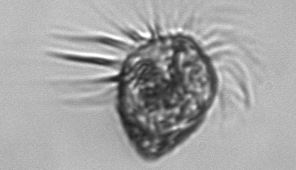
Label: Strombidium_morphotype1